Question: I encountered something really really really odd with TStringGrid (Delphi XE). I have seen that sometimes when I click the first line in my grid, it turns black (or shows scrambled canvas 'stolen' from other controls on form).
It happens ONLY in certain configurations, when the grid receives focus. Once you click another area in the grid everything looks ok until the focus is moved to another TStringGrid.
How to reproduce:
- - - -
The problem appears also in other circumstances (not necessary to have 2 grids on a form), but I managed to reproduce it only when I have 2 grids.
'''
object grid1: TStringGrid <------- same for Grid2
Left = 2
Top = 8
Width = 422
Height = 381
BevelEdges = [beLeft, beTop]
DefaultColWidth = 80
DefaultRowHeight = 15
DoubleBuffered = True
FixedCols = 0
Options = [goFixedVertLine, goFixedHorzLine, goVertLine, goHorzLine, goRangeSelect, goDrawFocusSelected, goColSizing, goEditing, goRowSelect, goFixedHotTrack]
ParentDoubleBuffered = False
TabOrder = 1
end
'''
Any idea on how to fix this?

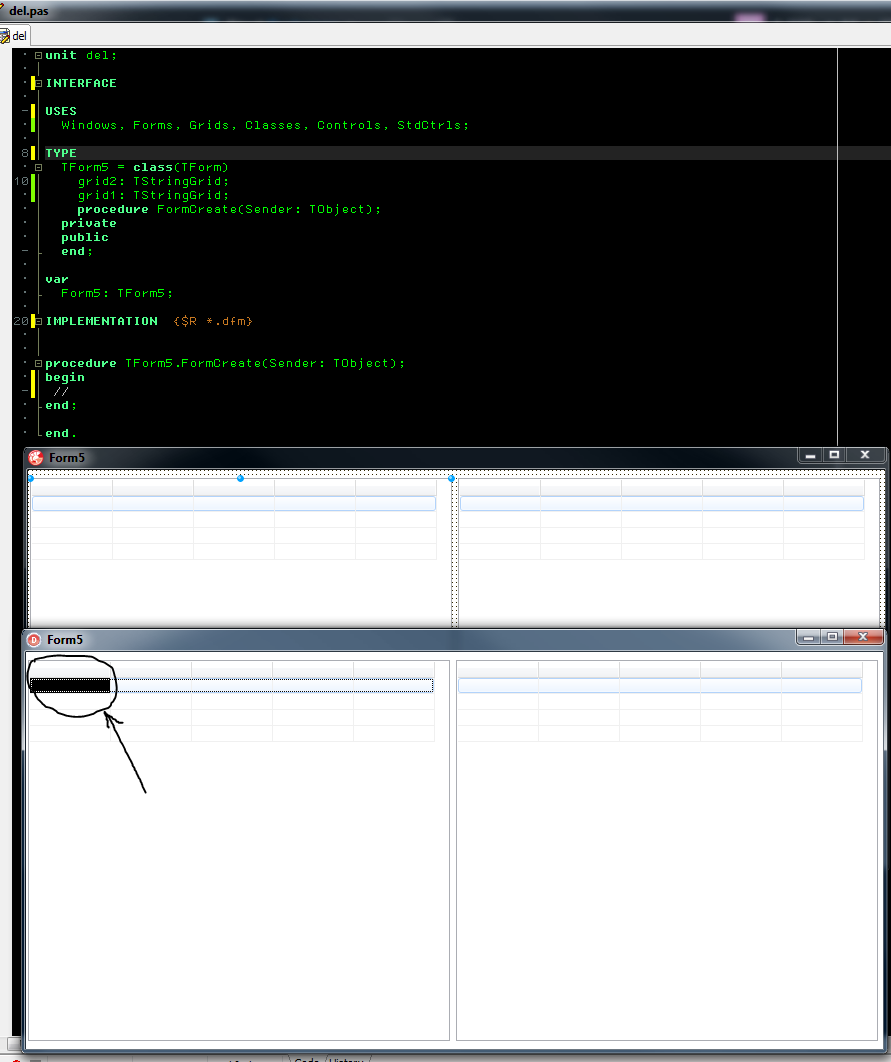
Answer: I can reproduce your problem with XE3 as well. After I have reset 'ParentDoubleBuffered' to 'True', the problem is gone.
Generally speaking, when I see odd black rectangle in a control, I will first check the 'ParentDoubleBuffered' settings. I saw you have enabled double buffering for the two grids. Do you have any special reason to do that? If you intend to avoid flickering during resizing or cell update, there are <URL> helpful.